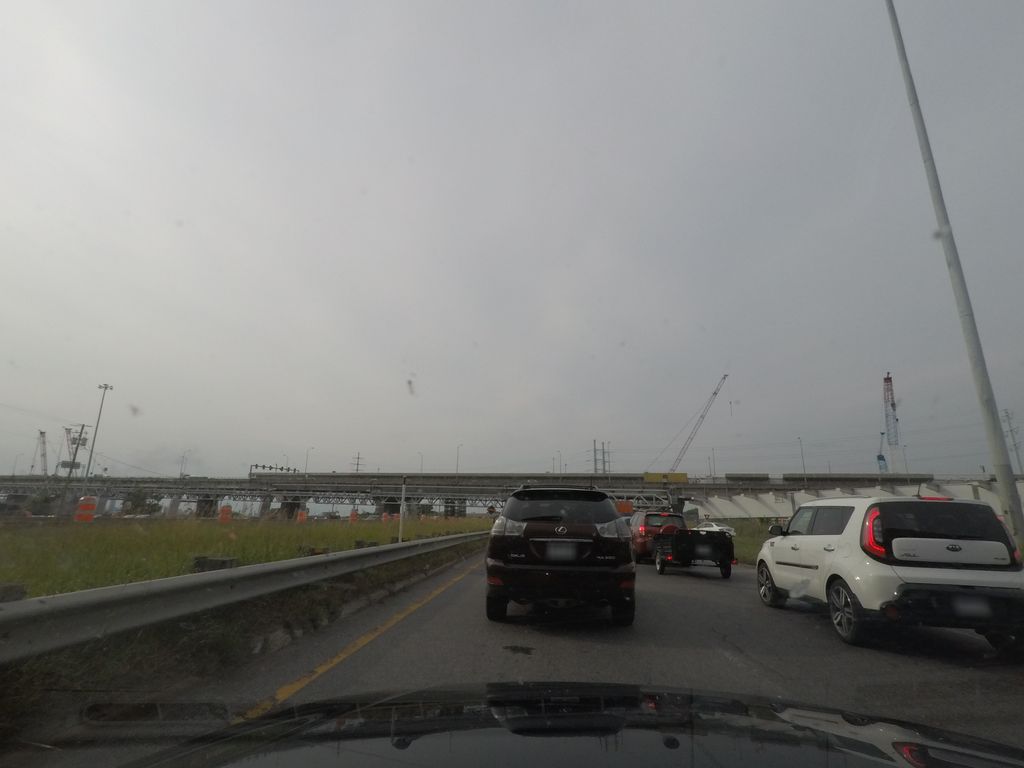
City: montreal